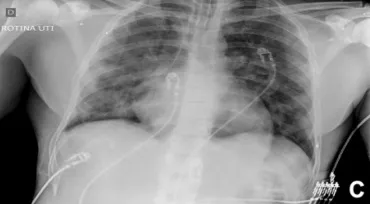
Images obtained at admission. , chest radiograph with peripheral opacities.
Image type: radiology (x_ray)